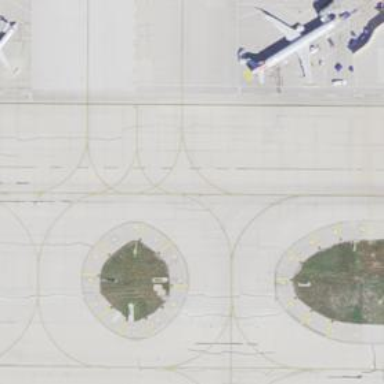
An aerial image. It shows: View of taxiway at the airport.